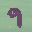
Label: 9